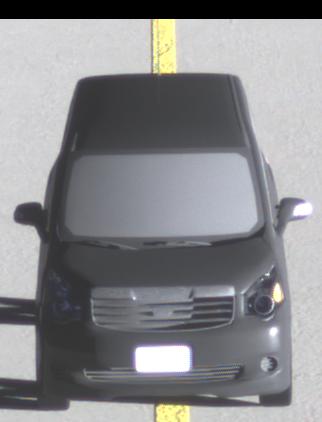
Make: Toyota
Model: Noah
Detailed model: Voxy R70G
Model produced from: 2007
Model produced until: 2013
Doors: 5
Color: black
Road condition: dry road
Daytime: sunrise or sunset
Contrast: high contrast